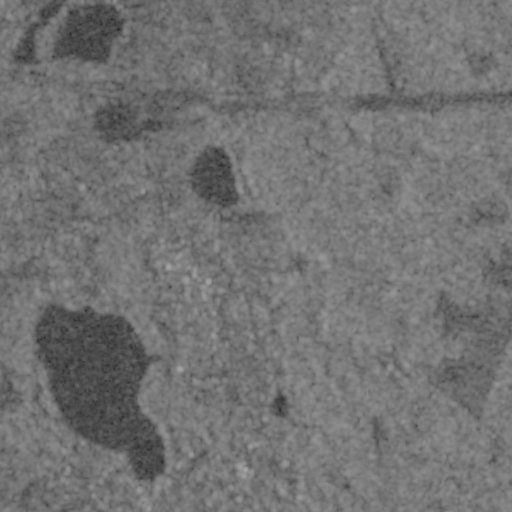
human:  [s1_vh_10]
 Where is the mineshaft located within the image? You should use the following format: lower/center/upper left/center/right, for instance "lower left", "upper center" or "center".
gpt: The mineshaft is located in the center right of the image.
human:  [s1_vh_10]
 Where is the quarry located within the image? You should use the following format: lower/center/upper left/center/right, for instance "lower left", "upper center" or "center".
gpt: The quarry is located in the lower right of the image.
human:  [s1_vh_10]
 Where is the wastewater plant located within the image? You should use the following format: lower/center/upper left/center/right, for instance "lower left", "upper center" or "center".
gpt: The wastewater plant is located in the upper center of the image.
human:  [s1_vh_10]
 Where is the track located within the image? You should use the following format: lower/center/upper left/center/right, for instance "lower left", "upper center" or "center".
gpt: There is no track in the image.

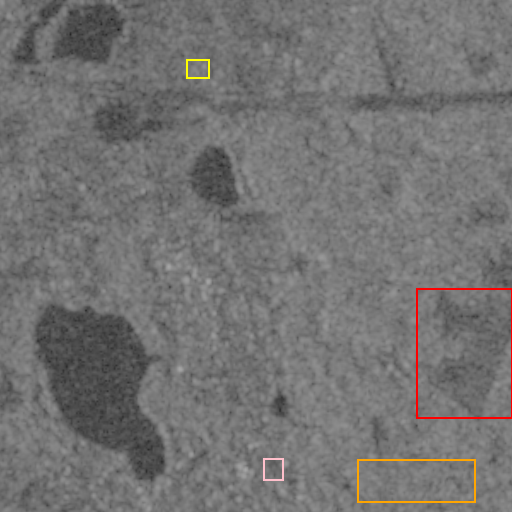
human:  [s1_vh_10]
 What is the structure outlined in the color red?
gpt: The structure outlined in red is a crop field.
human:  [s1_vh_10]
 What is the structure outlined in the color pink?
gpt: The structure outlined in pink is a park.
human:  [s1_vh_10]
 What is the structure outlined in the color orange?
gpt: The structure outlined in orange is a quarry.
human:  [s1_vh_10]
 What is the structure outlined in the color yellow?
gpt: The structure outlined in yellow is a wastewater plant.
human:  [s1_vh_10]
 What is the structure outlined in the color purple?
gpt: There is no purple outline.